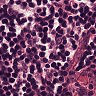
Metastatic tissue present: no